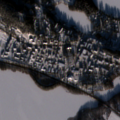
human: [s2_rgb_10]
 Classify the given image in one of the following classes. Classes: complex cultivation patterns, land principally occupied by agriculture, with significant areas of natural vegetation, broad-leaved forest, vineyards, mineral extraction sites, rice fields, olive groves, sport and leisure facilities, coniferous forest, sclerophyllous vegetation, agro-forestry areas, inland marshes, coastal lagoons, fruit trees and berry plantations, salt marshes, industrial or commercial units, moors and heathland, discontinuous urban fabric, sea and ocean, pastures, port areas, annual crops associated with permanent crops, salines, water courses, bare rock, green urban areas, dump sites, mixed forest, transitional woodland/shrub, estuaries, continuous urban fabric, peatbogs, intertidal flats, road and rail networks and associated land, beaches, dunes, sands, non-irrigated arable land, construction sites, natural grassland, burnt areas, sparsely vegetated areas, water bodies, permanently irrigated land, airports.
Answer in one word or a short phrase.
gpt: discontinuous urban fabric, non-irrigated arable land, land principally occupied by agriculture, with significant areas of natural vegetation, coniferous forest, water bodies